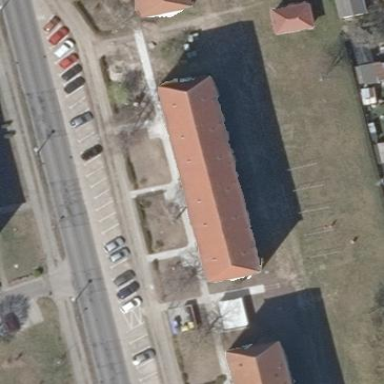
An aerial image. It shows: White building with hipped roof made of roof tiles.